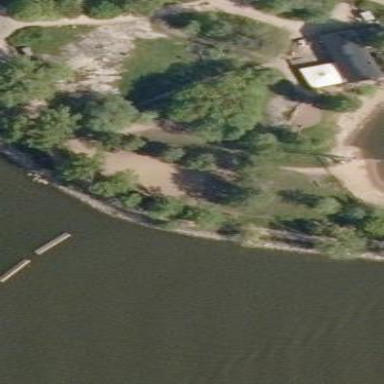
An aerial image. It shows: Dog park for leisure land.